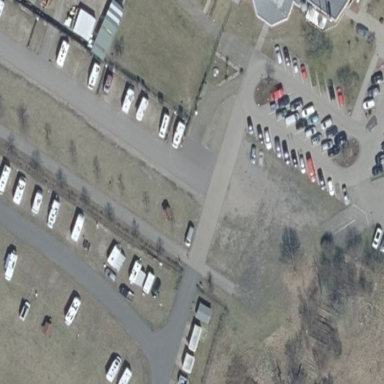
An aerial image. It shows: Caravan site with sanitary dump station available.